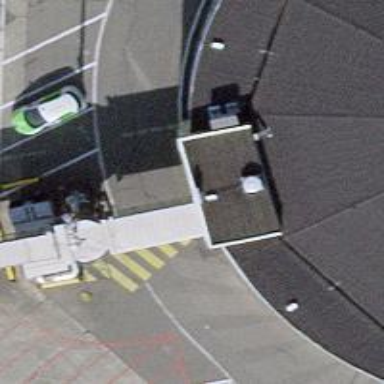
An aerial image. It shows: Airport gate.